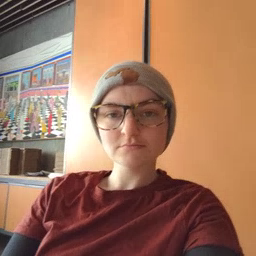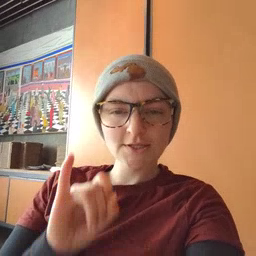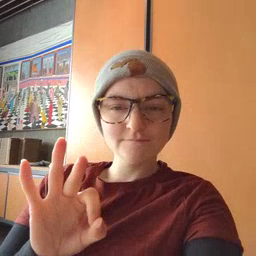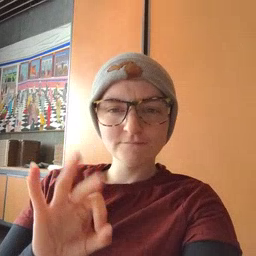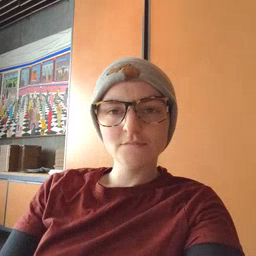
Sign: if